Question: I have created a table and In table i have a column "city" , i did the type of column as Unique ,but now i don't need it as unique . i want to edit it because i want to insert the same name of city but i couldnt do it.
Error Code: 1062. Duplicate entry 'istanbul' for key 'ilAdi'
I tried to change it from here but i get this error.
"
Operation failed: There was an error while applying the SQL script to the database.
Executing:
ALTER TABLE 'hotel'.'musteriler'
;
ALTER TABLE 'hotel'.'musteriler' ALTER INDEX 'ilAdi' VISIBLE;
ERROR 1064: You have an error in your SQL syntax; check the manual that corresponds to your MariaDB server version for the right syntax to use near 'INDEX 'ilAdi' VISIBLE' at line 1
SQL Statement:
ALTER TABLE 'hotel'.'musteriler' ALTER INDEX 'ilAdi' VISIBLE "

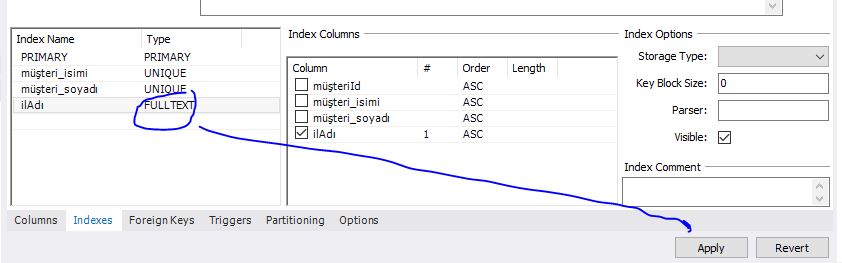
Answer: You can write the query for removing the unique key from the column like this:
alter table "your table name" drop index "the name of the column";
the quotations are not need.
this will remove the unique key from the column.